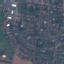
Label: Residential